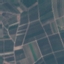
Land use / land cover: PermanentCrop